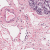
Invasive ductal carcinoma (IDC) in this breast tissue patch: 0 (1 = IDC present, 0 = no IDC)